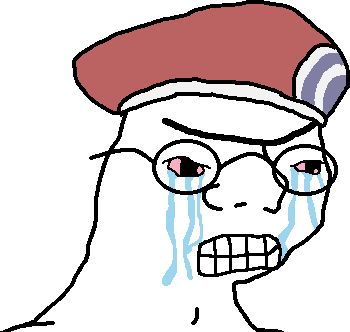
Label: 5_Zoomer